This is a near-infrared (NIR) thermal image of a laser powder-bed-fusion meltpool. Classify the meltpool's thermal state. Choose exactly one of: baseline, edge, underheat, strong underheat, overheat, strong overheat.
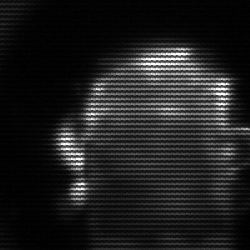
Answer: baseline